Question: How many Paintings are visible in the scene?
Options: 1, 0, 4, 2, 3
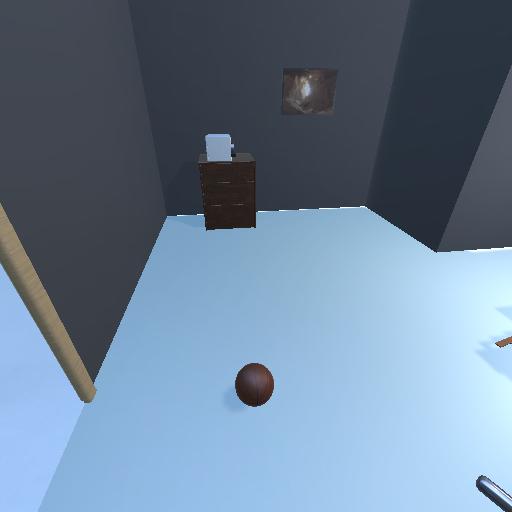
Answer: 1